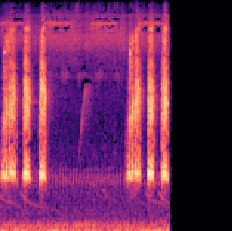
Sound class: Frog